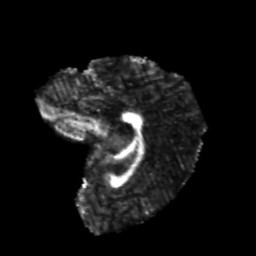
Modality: FA
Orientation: sagittal
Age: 22
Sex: female
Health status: healthy
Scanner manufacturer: philips
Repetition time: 7.39 s
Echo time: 0.08599 s